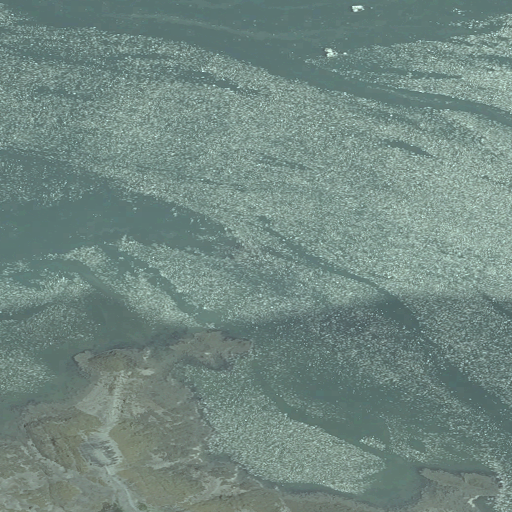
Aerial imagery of island in Maine named Two Hour Rock containing open water and herbaceous wetlands